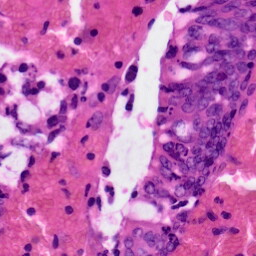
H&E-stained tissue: Colon